A time-domain waveform of one vibration snapshot from a rolling-element bearing is shown. Determine the bearing's health state. Answer with exactly one of: normal, inner_race, outer_race, ball.
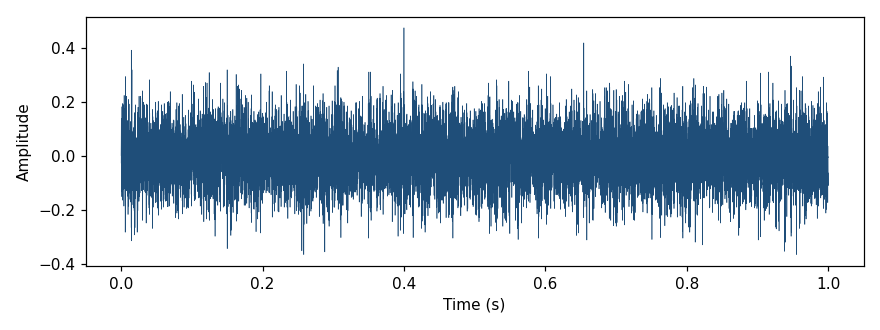
Answer: outer_race